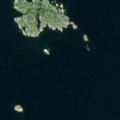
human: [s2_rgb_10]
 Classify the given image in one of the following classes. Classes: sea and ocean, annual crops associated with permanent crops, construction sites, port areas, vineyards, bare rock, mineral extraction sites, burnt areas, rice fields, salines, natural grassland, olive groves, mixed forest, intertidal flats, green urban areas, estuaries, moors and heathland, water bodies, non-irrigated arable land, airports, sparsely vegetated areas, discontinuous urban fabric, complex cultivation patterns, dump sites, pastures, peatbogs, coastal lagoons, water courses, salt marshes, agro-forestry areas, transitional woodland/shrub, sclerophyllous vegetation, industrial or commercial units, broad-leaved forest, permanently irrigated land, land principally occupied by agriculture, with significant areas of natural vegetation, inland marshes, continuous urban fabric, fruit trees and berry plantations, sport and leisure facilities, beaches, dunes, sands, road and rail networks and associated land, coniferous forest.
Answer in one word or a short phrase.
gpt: sea and ocean